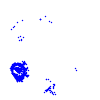
Particle: electron